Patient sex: F
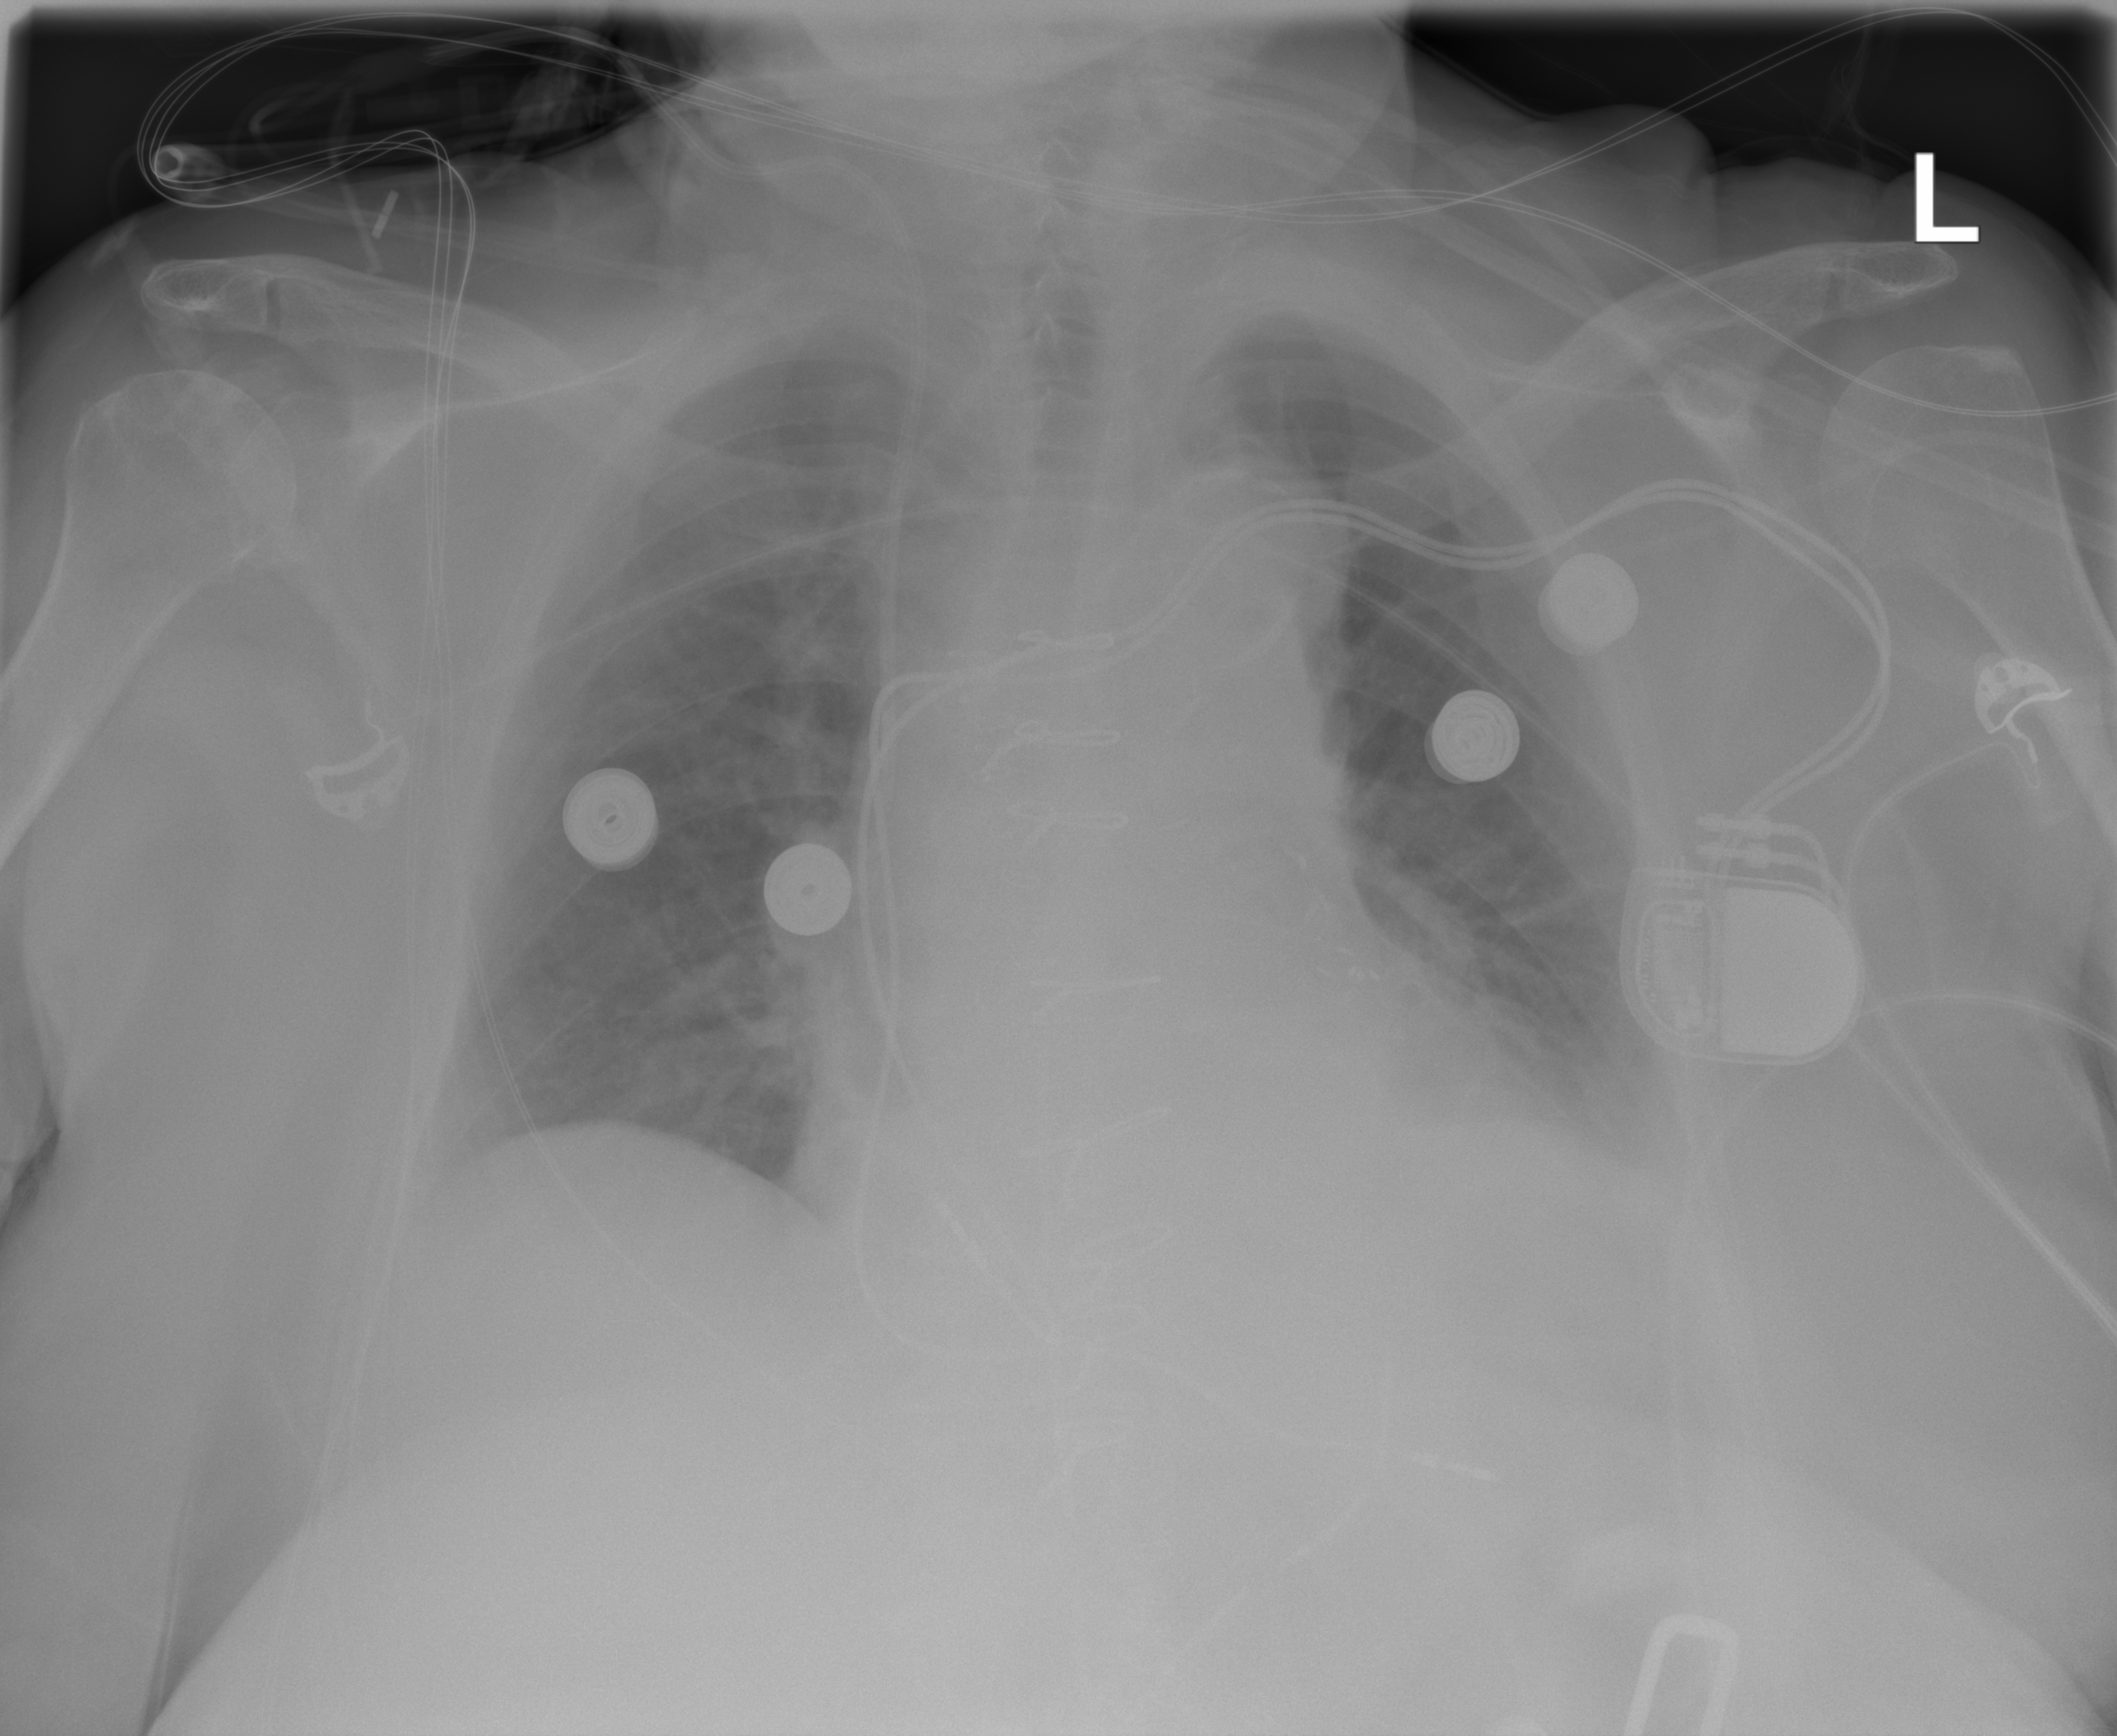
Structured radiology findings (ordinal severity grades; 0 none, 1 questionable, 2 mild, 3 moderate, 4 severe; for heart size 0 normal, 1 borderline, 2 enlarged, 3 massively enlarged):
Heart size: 2
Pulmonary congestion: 0
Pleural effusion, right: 0
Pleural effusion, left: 0
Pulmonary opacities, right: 0
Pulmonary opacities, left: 0
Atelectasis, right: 2
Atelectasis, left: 2